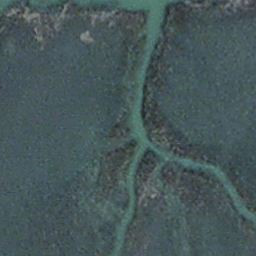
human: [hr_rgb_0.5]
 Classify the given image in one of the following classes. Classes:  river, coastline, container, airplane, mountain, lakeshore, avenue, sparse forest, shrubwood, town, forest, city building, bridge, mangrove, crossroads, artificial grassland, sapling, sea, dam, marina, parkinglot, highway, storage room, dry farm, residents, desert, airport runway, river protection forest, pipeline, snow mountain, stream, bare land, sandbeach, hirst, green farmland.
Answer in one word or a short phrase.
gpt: stream